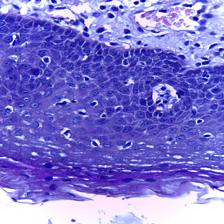
Diagnosis: Normal